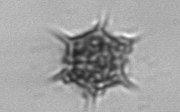
Label: Dictyocha